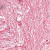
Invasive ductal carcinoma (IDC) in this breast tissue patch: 0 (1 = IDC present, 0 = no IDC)